Interaction volume radius: 5 \u00c5
Interaction volume height: 20 \u00c5
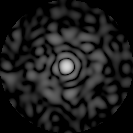
Disorder parameter: 0.8182